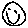
Label: smiley face